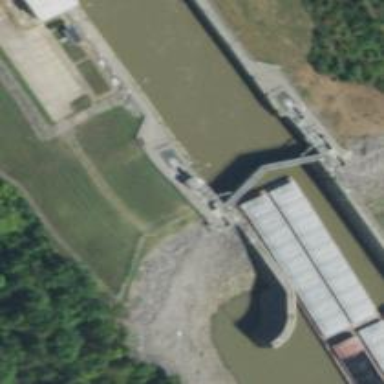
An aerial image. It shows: Lock gate along waterway.